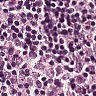
Metastatic tissue present: yes